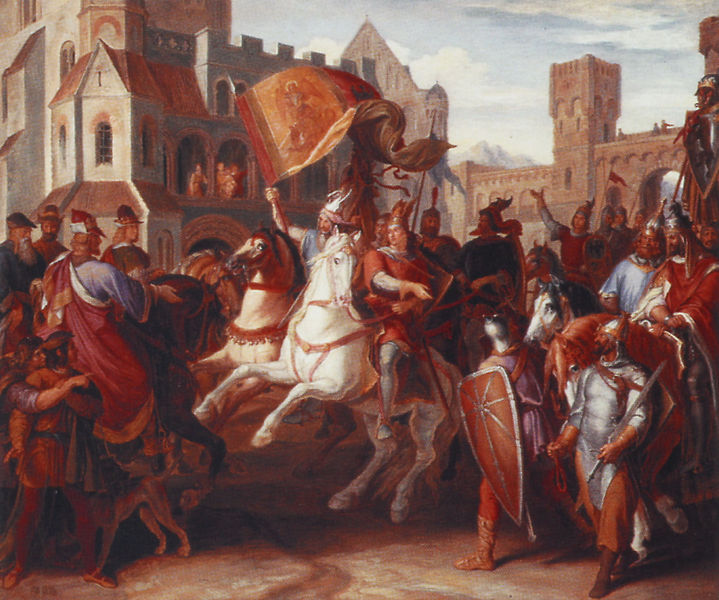
Titel: Siegfrieds Rückkehr aus den Sahcsenkriegen
Künstler: Julius Schnorr von Carolsfeld
Institution: Stuttgart, Staatsgalerie
Schlagwörter: gemälde, kampf, mann, stadt, fenster, männer, gebäude, haus, hund, rot, tot, häuser, kirche, kind, pferd, pferde, turm, reiten, fassade, fahne, mauer, krieg, soldaten, tor, zinnen, schild, festung, schwert, waffen, soldat, helm, ritter, heer, rüstung, schimmel, sieg, stadttor, helme, ross, kapelle, stadtmauer, kreuzzug, kreuzzüge, heilige, rösser, steigen, bauwerke, heilger, missionierung